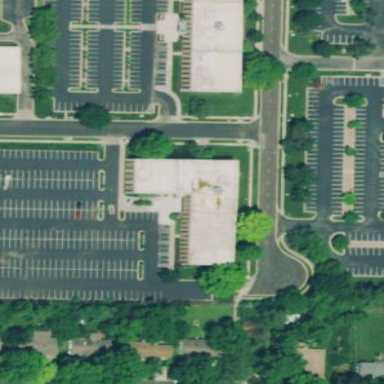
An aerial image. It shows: Commercial building.